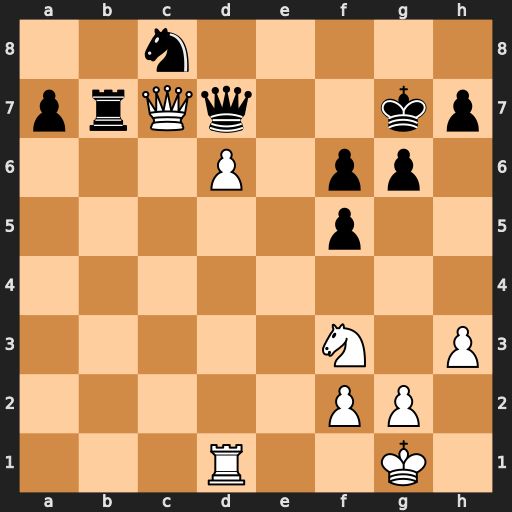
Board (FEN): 2n5/prQq2kp/3P1pp1/5p2/8/5N1P/5PP1/3R2K1
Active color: w
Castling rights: -
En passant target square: -
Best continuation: Qxb7 Qxb7 d7